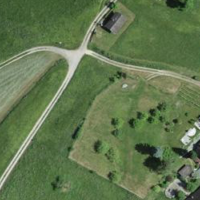
EUNIS habitat code: 24
Species observed at this site:
Senecio vulgaris